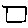
Label: square